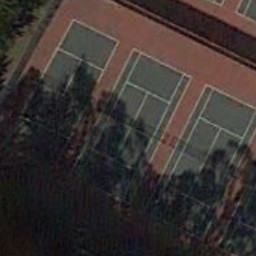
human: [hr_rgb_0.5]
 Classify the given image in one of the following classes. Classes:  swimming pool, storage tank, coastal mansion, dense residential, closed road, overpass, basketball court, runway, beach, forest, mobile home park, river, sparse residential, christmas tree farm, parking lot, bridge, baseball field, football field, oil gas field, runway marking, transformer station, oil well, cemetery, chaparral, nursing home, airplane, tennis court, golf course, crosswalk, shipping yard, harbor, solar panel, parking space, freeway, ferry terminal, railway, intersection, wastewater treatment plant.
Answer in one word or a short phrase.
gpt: tennis court